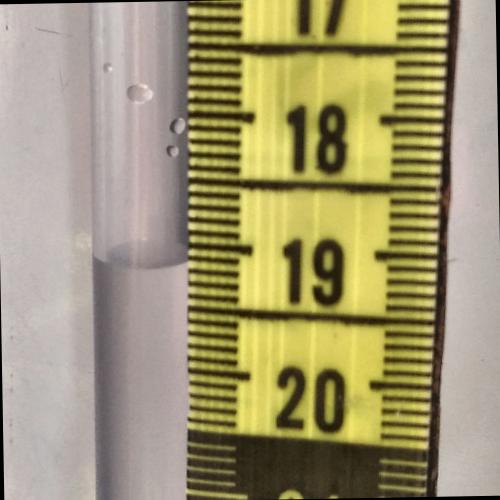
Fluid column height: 19.1 cm